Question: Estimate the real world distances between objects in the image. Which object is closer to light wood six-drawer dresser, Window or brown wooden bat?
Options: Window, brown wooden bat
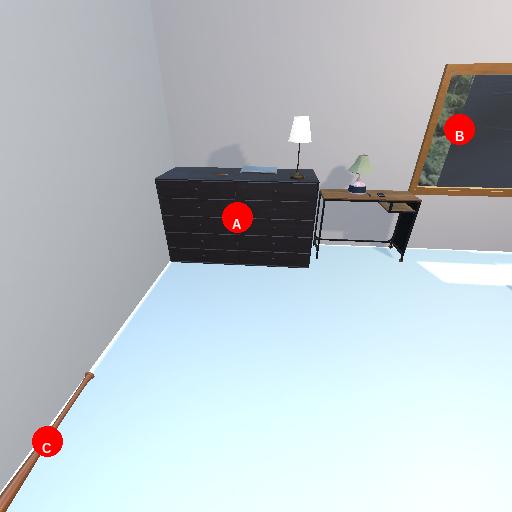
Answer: Window